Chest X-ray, AP view. Patient: 75 years old, sex M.
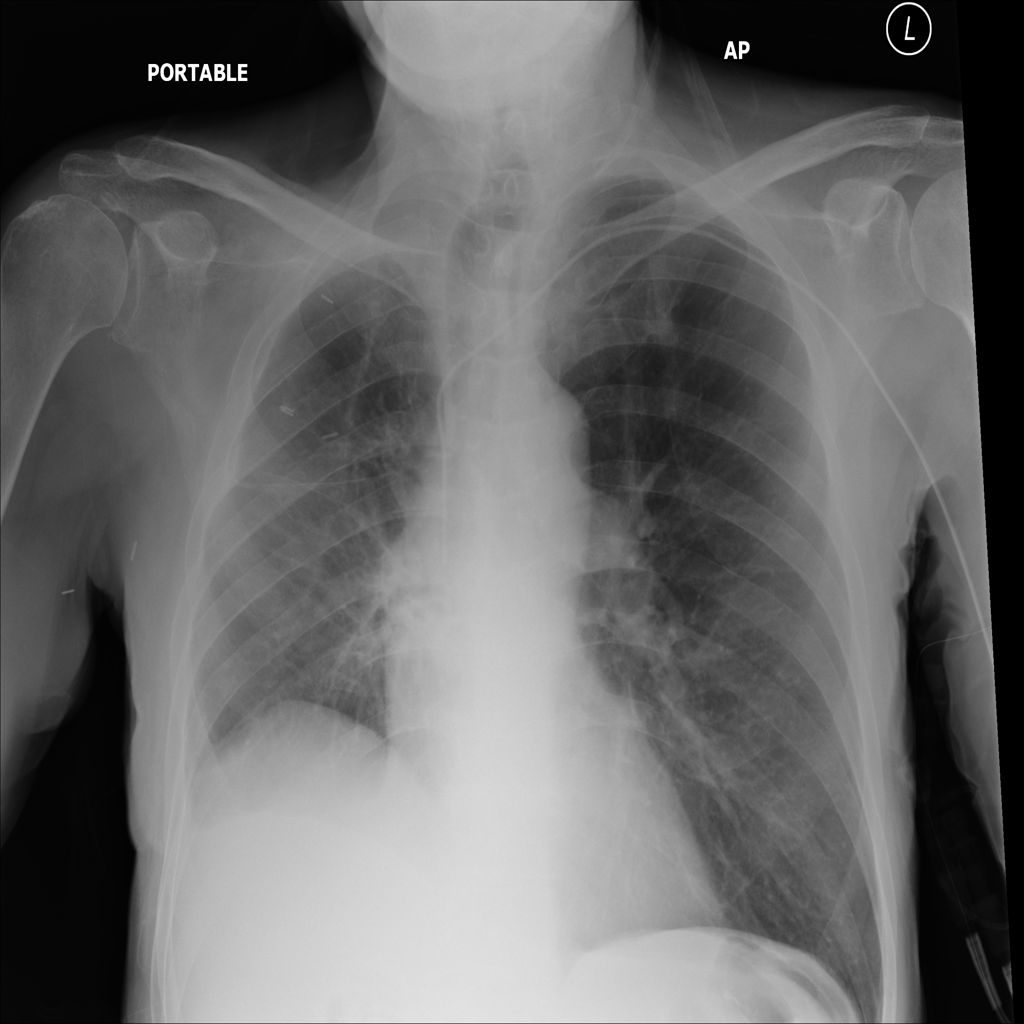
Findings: Mass, Pleural_Thickening